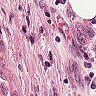
Metastatic tissue present: yes